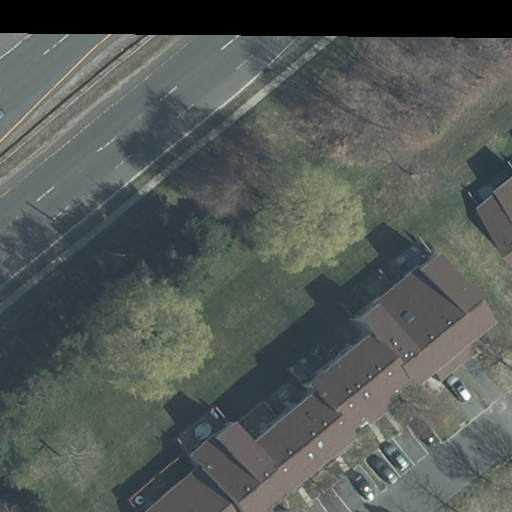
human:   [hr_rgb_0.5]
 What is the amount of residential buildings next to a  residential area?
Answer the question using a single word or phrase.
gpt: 2

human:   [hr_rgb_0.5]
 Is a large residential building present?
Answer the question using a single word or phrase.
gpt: yes

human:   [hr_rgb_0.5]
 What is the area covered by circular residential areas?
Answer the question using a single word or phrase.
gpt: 0m2

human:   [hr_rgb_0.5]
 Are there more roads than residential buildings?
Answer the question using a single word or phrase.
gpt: yes

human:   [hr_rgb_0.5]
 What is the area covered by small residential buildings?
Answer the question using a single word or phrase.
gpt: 45m2

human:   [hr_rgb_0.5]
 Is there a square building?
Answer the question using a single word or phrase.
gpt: no

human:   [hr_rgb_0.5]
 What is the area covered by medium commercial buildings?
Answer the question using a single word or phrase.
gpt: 0m2

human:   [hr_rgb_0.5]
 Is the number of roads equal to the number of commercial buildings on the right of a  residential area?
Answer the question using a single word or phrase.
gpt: no

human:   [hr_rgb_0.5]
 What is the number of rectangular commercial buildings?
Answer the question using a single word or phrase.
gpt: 0

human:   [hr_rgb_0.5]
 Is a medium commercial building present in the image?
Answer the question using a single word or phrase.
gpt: no

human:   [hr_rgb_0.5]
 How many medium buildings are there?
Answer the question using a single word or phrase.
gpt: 0

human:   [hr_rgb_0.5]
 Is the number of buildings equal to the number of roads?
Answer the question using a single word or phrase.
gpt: no

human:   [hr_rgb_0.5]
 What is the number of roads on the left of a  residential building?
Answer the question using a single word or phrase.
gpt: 3

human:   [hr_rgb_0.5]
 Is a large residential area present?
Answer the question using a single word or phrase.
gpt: yes

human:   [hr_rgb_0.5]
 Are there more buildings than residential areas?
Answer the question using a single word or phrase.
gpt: no

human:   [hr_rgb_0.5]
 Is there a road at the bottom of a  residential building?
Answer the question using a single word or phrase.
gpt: yes

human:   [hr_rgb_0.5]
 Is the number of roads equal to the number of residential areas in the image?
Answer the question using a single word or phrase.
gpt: no

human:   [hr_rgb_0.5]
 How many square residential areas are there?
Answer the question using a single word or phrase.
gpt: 0

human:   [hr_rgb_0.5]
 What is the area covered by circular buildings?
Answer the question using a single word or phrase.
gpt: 0m2

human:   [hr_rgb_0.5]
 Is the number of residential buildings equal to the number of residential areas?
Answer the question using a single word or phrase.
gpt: yes

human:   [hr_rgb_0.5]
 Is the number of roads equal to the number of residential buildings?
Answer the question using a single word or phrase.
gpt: no

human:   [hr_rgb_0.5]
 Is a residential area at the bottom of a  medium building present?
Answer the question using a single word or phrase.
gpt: no

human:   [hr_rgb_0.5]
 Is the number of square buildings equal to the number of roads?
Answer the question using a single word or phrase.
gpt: no

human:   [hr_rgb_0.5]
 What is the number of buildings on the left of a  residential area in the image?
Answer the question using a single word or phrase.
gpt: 2

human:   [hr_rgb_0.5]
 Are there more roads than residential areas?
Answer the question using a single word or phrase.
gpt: yes

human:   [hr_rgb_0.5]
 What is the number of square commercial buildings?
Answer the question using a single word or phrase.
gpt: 0

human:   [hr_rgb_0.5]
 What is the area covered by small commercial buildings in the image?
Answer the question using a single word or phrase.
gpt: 0m2

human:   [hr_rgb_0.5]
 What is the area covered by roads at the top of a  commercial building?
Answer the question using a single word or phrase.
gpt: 0m2

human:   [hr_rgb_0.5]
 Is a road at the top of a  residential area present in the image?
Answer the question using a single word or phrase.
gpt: yes

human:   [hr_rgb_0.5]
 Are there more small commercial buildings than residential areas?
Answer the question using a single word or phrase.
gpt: no

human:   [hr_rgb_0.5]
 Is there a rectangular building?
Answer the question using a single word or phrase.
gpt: yes

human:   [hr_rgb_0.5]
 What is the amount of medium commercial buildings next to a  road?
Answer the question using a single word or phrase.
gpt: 0

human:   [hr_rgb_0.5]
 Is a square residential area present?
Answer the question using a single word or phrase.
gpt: no

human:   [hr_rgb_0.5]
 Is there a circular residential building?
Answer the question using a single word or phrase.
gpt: no

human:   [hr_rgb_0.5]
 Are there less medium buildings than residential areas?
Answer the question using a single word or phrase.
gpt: yes

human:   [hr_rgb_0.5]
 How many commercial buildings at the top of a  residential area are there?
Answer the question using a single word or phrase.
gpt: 0